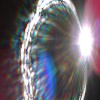
Label: sunburn